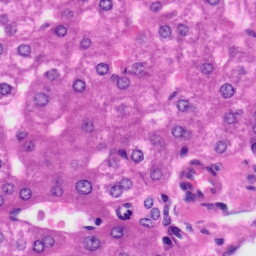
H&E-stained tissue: Liver